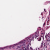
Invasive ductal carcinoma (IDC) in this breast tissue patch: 0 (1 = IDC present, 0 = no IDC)